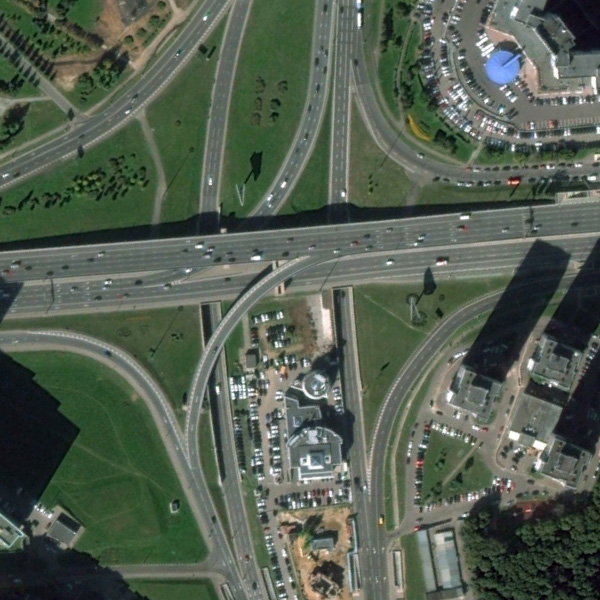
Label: Viaduct